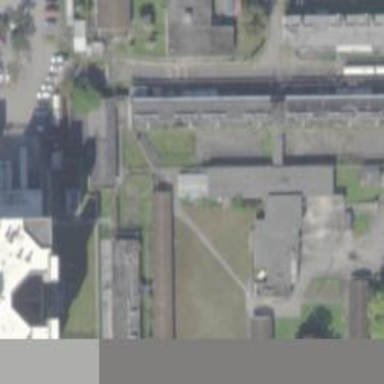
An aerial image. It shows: Prison.